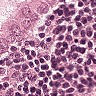
Metastatic tissue present: yes